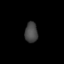
Tissue: skin
Cell type: Epithelial cells
Senescence score: 0.2798
Nuclear area (px): 253
Mean DAPI intensity: 70.668